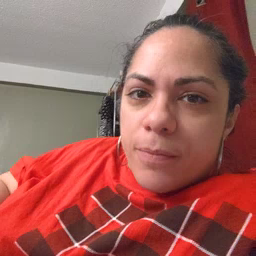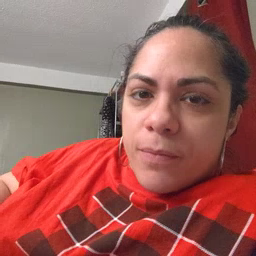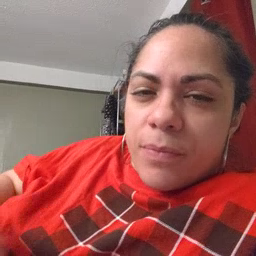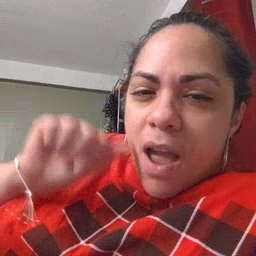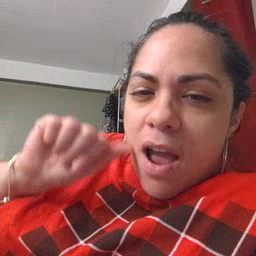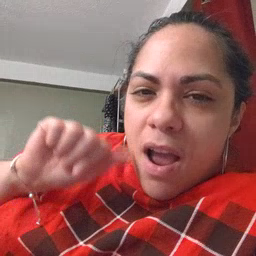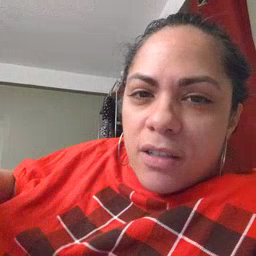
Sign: aunt